Question: I've been coding PHP with Notepad++ for years now, but today I downloaded Eclipse IDE. One of its features is auto-completing certain "syntax-patterns", such as comments. I've seen a lot of different ways to implement comments and documentation into php-files, so now I started wondering, should I follow the syntax Eclipse suggests.
Here's a snap of what I mean:

What do you think?
Martti Laine
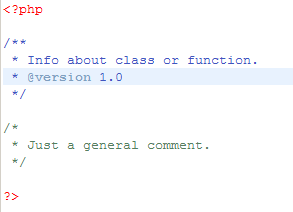
Answer: it's phpdoc format, a way to auto document your code using comments.
<URL>